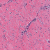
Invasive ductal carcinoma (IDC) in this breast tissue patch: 0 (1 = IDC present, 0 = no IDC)